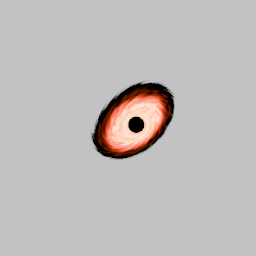
Label: nature